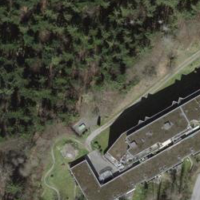
EUNIS habitat code: 44
Species observed at this site:
Lonicera acuminata